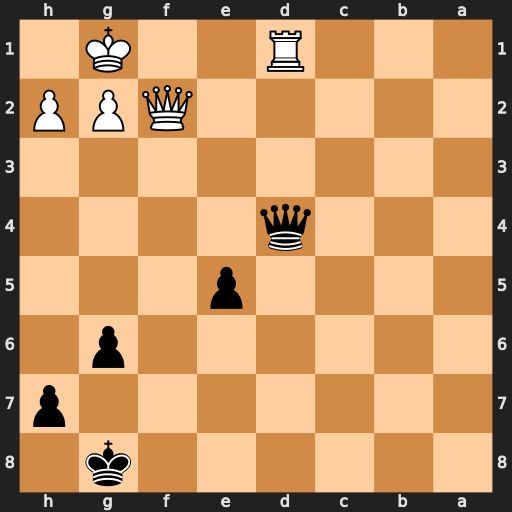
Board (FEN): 6k1/7p/6p1/4p3/3q4/8/5QPP/3R2K1
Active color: b
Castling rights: -
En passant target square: -
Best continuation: Qxd1+ Qf1 Qxf1+